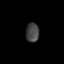
Tissue: lung
Cell type: Endothelial cells
Senescence score: 0.5492
Nuclear area (px): 245
Mean DAPI intensity: 68.335